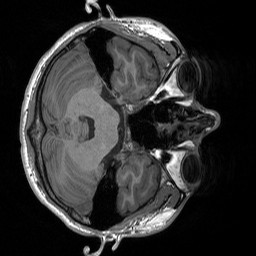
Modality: T1w
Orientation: axial
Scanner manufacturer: siemens
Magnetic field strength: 3 T
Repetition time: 1.76 s
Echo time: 0.0022 s